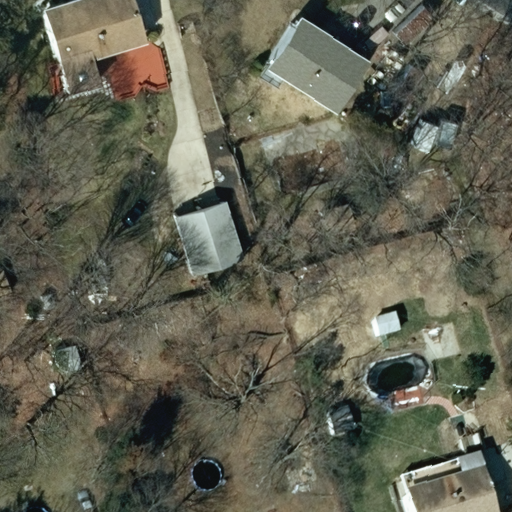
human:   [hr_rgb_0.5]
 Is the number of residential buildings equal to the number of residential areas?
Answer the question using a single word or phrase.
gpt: no

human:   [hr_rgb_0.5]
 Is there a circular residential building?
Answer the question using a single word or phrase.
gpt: no

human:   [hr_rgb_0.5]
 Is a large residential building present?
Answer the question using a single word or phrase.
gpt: no

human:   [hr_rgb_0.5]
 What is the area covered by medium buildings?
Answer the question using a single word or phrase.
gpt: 747m2

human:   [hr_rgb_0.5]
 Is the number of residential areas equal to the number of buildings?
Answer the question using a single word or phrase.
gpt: no

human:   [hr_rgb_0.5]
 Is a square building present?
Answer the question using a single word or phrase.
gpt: no

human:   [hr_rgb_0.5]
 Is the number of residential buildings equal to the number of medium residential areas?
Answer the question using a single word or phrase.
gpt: no

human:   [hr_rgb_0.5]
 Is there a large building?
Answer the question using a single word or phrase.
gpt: no

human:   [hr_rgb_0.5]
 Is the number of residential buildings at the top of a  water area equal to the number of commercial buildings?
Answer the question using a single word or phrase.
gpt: yes

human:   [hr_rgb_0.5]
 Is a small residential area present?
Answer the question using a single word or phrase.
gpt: no

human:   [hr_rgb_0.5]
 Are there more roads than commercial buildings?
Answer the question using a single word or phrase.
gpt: no

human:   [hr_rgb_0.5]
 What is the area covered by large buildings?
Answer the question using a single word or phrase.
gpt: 0m2

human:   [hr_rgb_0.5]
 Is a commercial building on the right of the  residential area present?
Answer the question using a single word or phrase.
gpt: no

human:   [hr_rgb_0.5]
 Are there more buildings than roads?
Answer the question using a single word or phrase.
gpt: yes

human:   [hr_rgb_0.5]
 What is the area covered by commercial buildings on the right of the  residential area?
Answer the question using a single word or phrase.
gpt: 0m2

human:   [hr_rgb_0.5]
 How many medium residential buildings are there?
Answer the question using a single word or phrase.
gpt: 4

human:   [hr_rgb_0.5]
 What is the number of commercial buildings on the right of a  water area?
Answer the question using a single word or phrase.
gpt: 0

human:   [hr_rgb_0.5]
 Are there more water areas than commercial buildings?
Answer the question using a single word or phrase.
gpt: no

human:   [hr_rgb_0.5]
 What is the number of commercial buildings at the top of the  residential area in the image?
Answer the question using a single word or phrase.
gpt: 0

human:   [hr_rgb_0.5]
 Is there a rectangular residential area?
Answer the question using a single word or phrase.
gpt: yes

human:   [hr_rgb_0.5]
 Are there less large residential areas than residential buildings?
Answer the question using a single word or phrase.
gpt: yes

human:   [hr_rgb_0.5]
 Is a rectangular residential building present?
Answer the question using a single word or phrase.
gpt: yes

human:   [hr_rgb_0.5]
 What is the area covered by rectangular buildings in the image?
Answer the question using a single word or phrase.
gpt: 508m2

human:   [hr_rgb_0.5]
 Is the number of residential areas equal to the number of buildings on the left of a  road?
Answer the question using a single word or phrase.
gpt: no

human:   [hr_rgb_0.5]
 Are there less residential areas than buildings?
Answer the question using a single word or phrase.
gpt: yes

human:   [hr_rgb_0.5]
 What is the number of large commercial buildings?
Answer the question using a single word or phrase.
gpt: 0

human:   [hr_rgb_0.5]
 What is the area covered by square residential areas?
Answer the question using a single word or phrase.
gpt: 0m2

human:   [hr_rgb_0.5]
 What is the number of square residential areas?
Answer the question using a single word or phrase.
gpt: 0

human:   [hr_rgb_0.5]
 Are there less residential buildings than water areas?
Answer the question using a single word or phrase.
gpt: no

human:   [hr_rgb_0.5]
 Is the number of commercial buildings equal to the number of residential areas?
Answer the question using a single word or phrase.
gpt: no

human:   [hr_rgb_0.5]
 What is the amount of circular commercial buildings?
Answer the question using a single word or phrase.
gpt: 0

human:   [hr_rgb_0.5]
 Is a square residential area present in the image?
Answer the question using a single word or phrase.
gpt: no

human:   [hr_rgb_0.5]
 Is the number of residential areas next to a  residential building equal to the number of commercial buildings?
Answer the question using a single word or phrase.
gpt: no

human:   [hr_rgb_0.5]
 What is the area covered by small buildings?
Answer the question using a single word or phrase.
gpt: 0m2

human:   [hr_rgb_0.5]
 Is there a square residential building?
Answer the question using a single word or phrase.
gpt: no

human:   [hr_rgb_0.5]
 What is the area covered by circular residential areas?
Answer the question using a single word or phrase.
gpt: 0m2